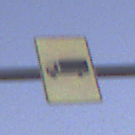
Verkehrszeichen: KFZZulaessigeGesamtmasse3Komma5TOhnePfeilsymbol
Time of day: Dusk
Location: Outdoor (Nature)
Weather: Clear
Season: NotSpecified
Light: Natural